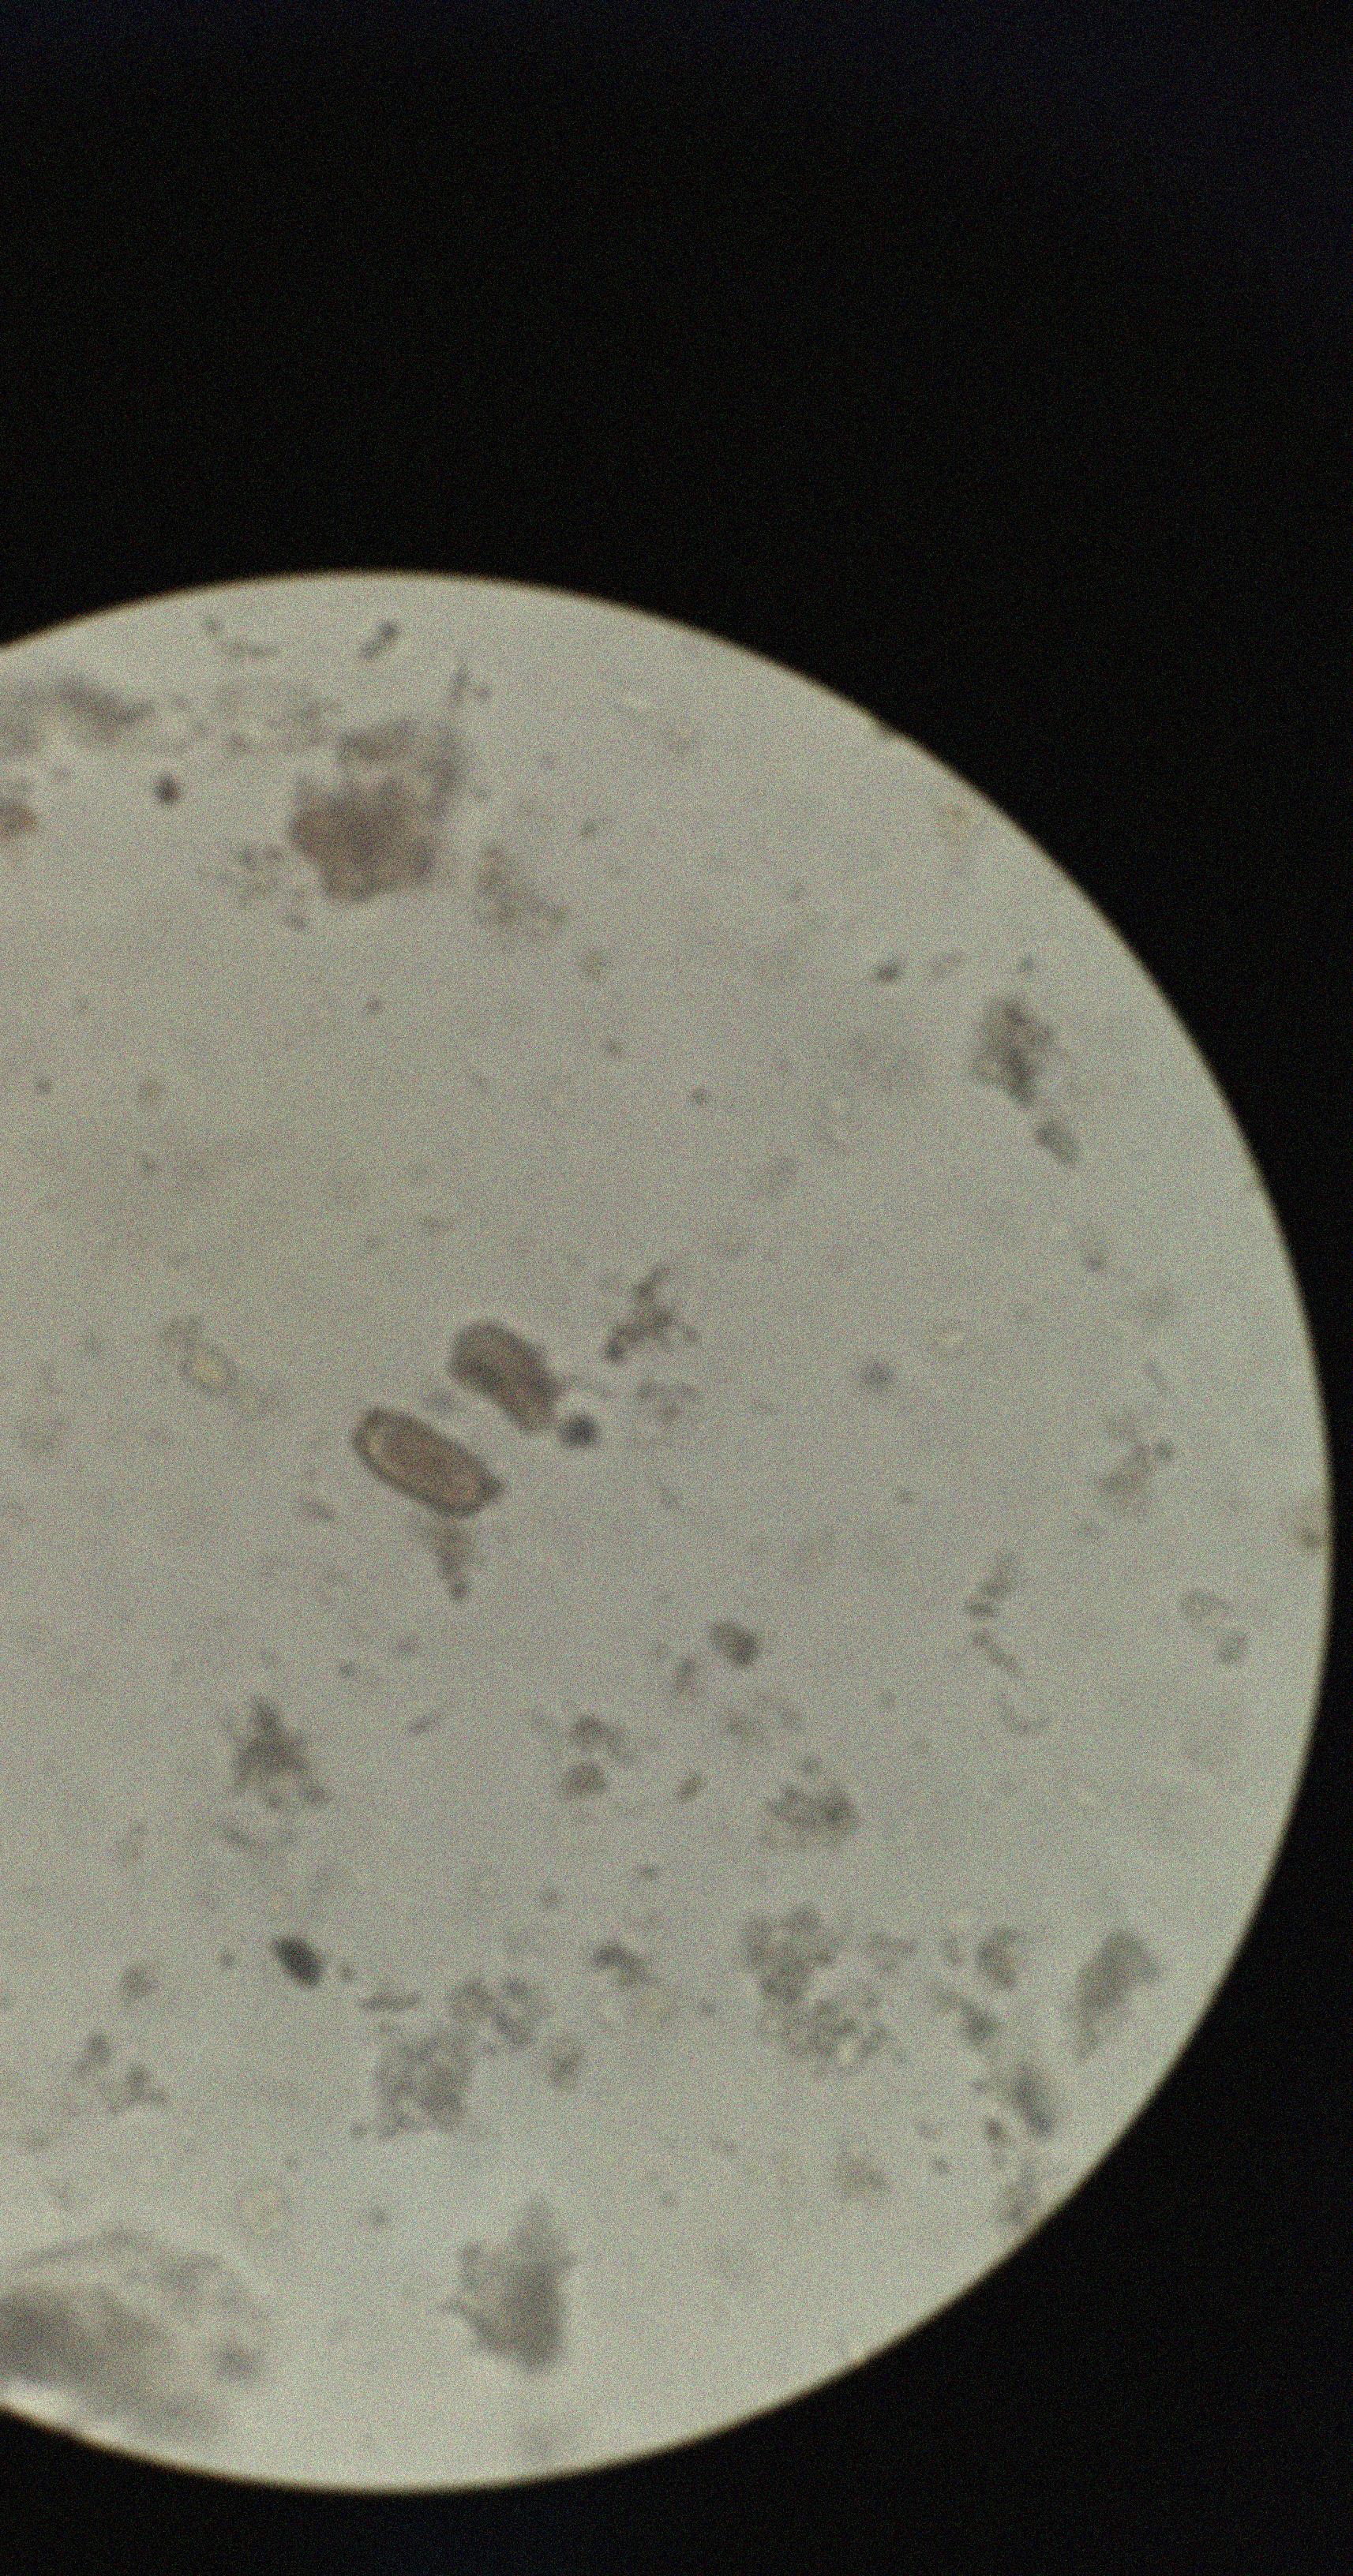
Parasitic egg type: Capillaria philippinensis